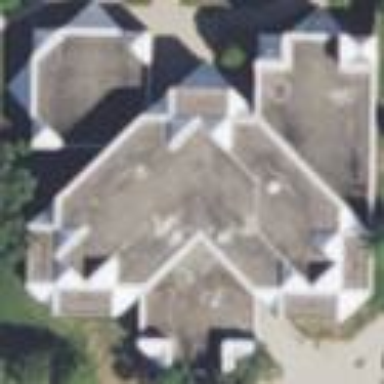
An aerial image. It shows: University building with library inside.